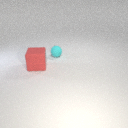
large red rubber cube to the left of small cyan rubber sphere